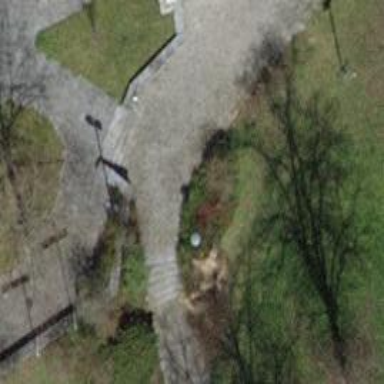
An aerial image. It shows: Set of steps made of paving stones.